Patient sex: M
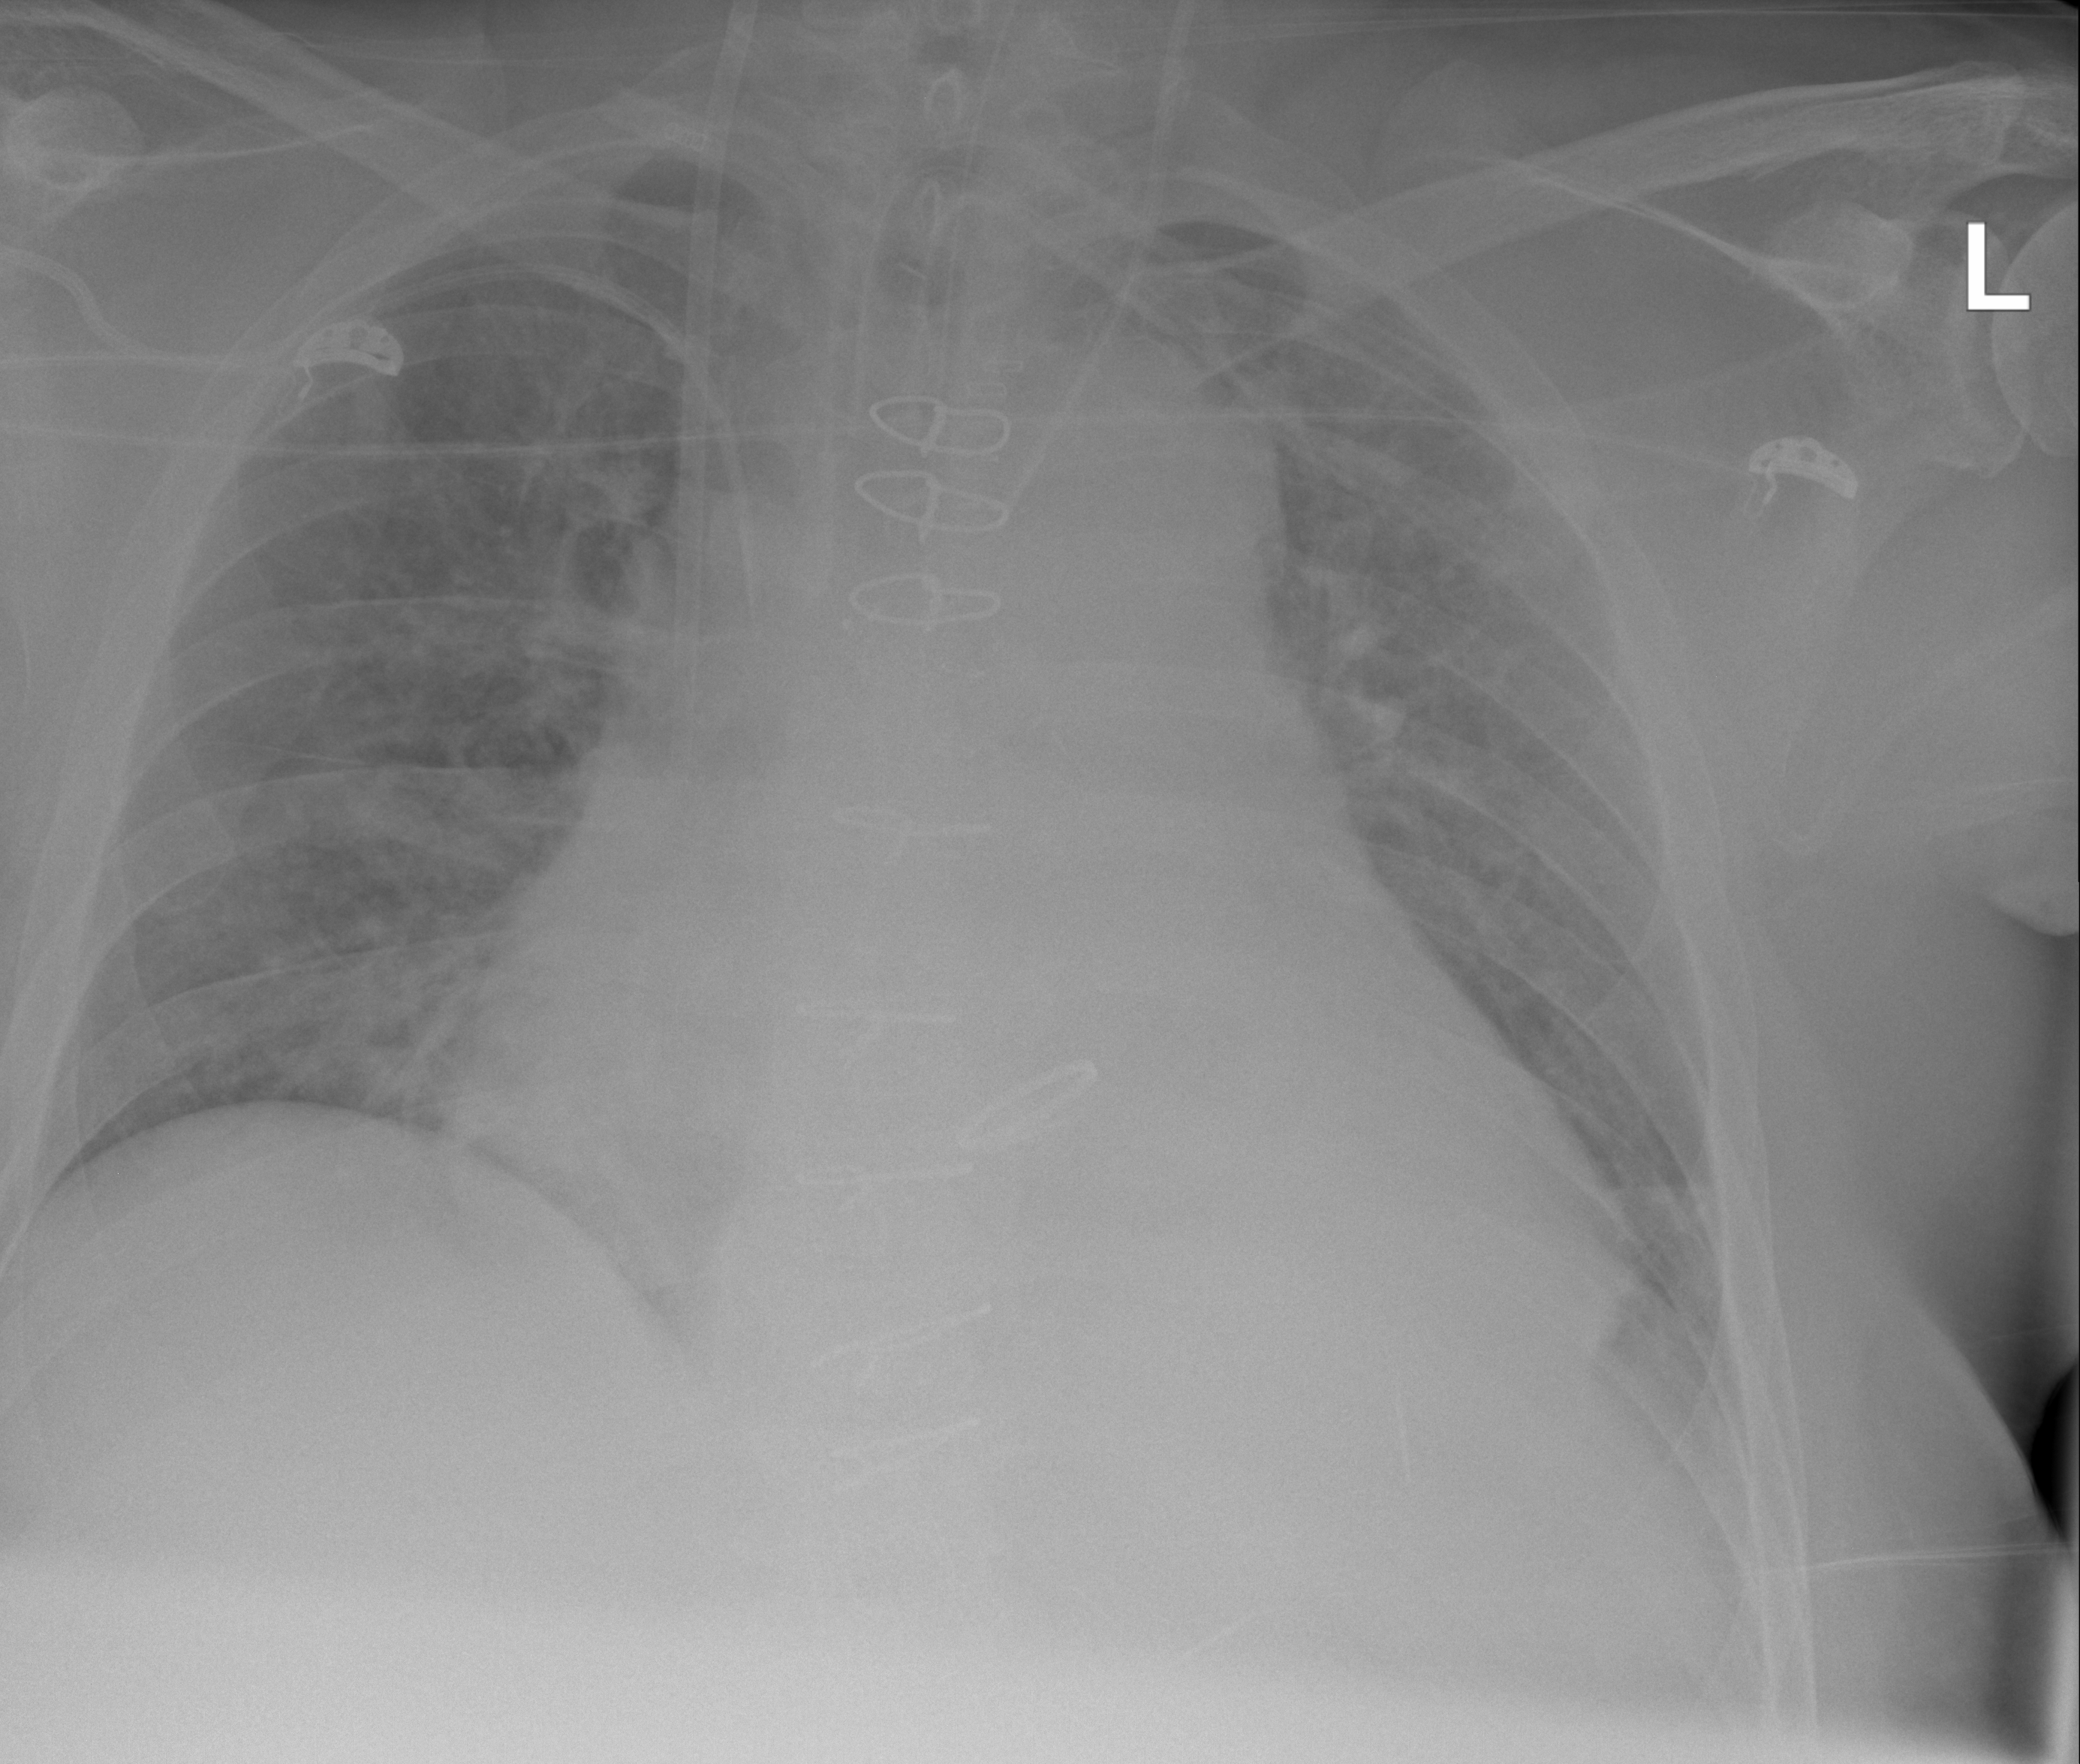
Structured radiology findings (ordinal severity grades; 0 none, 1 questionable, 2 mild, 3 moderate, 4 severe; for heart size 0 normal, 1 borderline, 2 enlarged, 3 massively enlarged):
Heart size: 3
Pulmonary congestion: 2
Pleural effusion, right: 0
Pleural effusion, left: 2
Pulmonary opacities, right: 2
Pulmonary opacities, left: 2
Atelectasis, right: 0
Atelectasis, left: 2